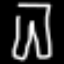
Label: pants